Field crop: tomato
Growth stage: 1
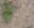
Species: solanum